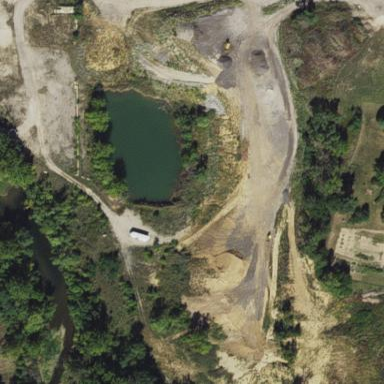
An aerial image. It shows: Recycling center located at historic quarry site.